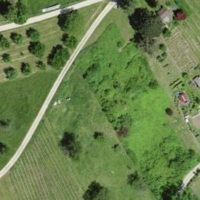
EUNIS habitat code: 25
Species observed at this site:
Phoenicurus phoenicurus